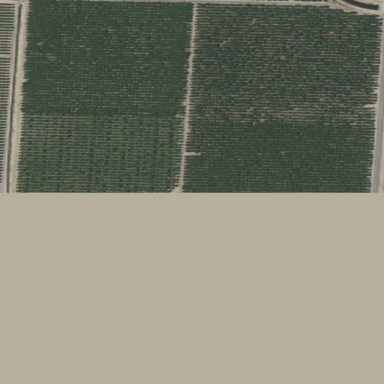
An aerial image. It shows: Orchard.